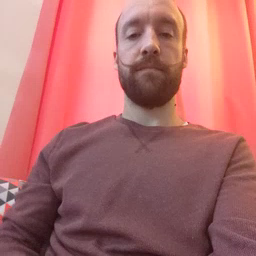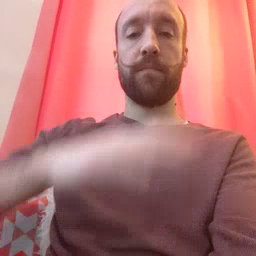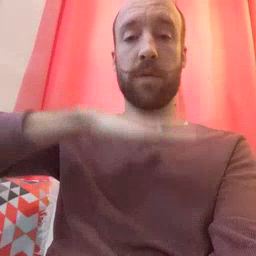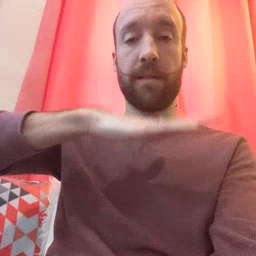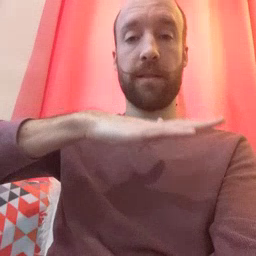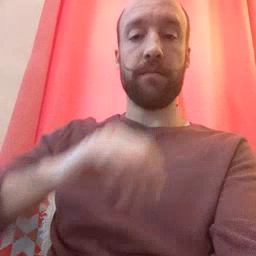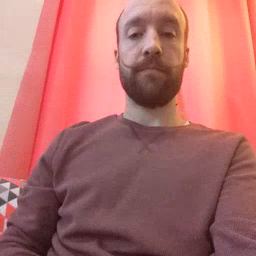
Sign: table